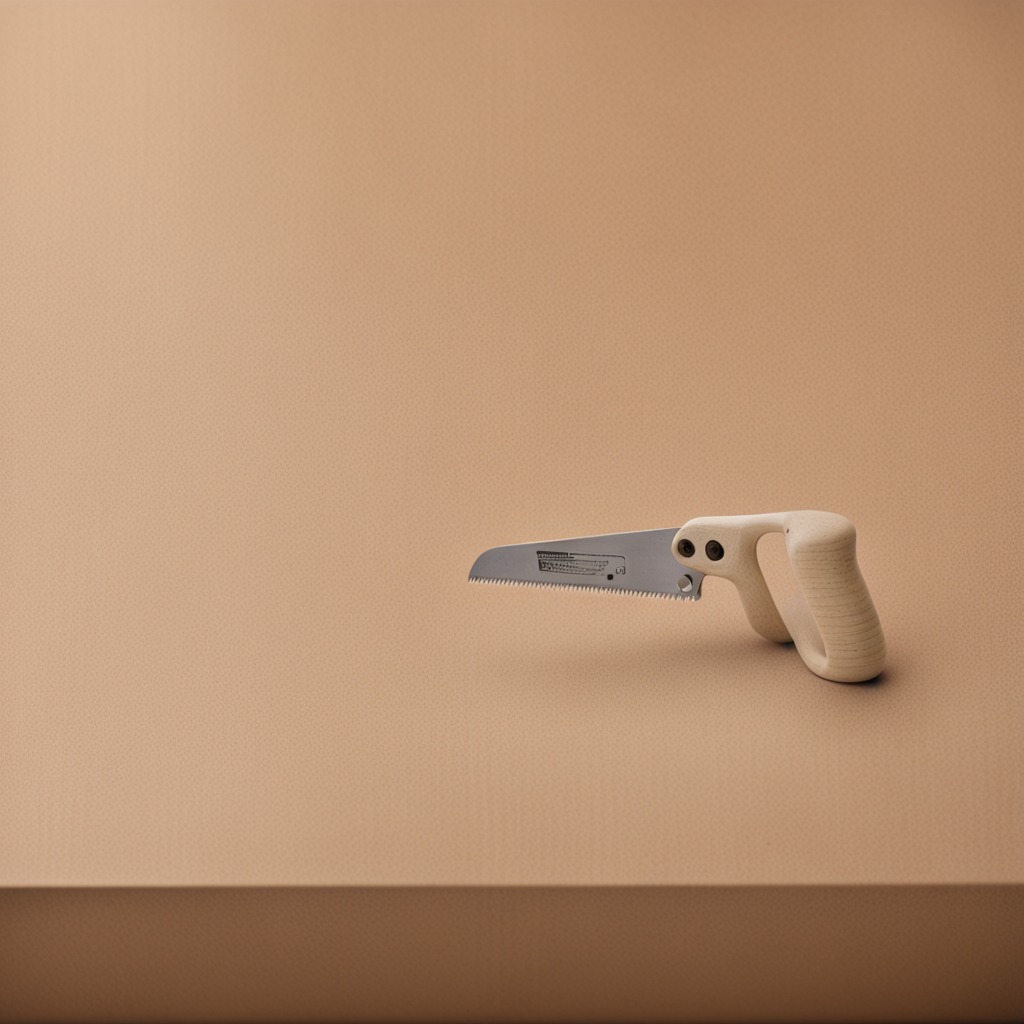
A metal saw is lying on a clean dry cardboard box surface in an outdoor workshop during daytime bright natural light soft shadows slightly creased but